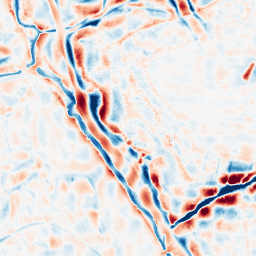
Category: wavelet
Decomposition family: wavelet_biorthogonal
Decomposition parameters: wavelet: bior5.5
level: 4
Upsampling method: regularized
Upsampling parameters: scale: 2
lambda_reg: 0.001
Upsampling scale: 2